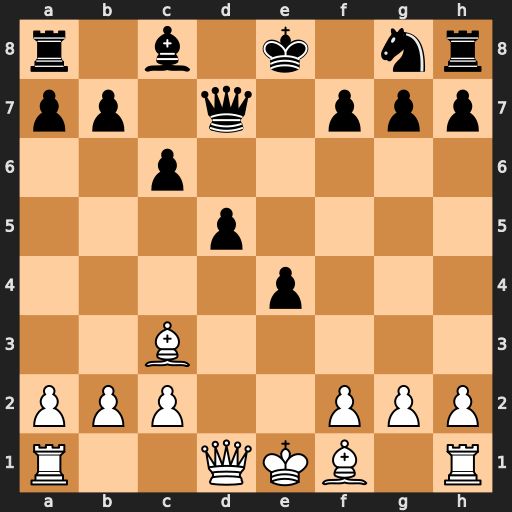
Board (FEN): r1b1k1nr/pp1q1ppp/2p5/3p4/4p3/2B5/PPP2PPP/R2QKB1R
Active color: w
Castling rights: KQkq
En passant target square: -
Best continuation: Bxg7